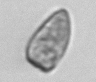
Label: Prorocentrum_dentatum